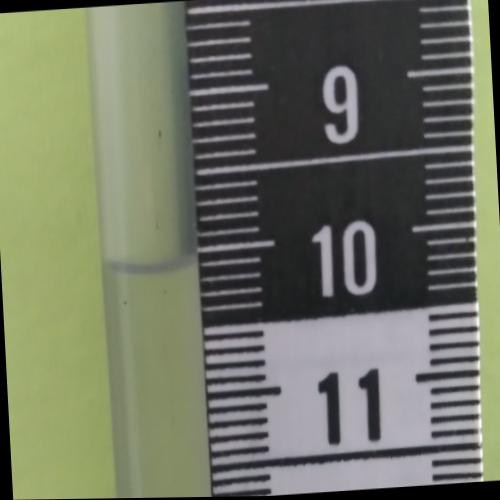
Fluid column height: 10.1 cm